Question: I am building an application on which what i want a contact list like in iPhone like this:

a vertical navigation strip with alphabets on right side.
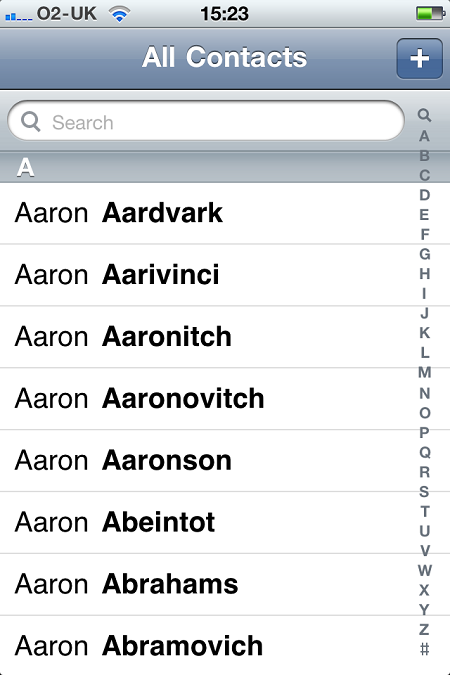
Answer: You can set up a ListView and a custom TextView, both within a FrameLayout or AbsoluteLayout. Your ListView should contain all items as it would, without the alphabet. You can then put the letters 'A-Z' and a '#' in your TextView, and make sure it's aligned to the right in the layout.
Once your layout is set up, you have to add some code to the TextView. In a Touch or Click event, record the Y value relative to the top, and determine which letter is being hovered over, then you can determine the scroll position for the ListView.
If this seems like too much work, there exist codes out there for this. See <URL> for details.